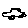
Label: car